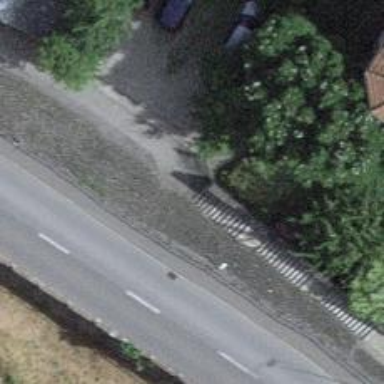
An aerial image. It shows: Set of steps on the road.